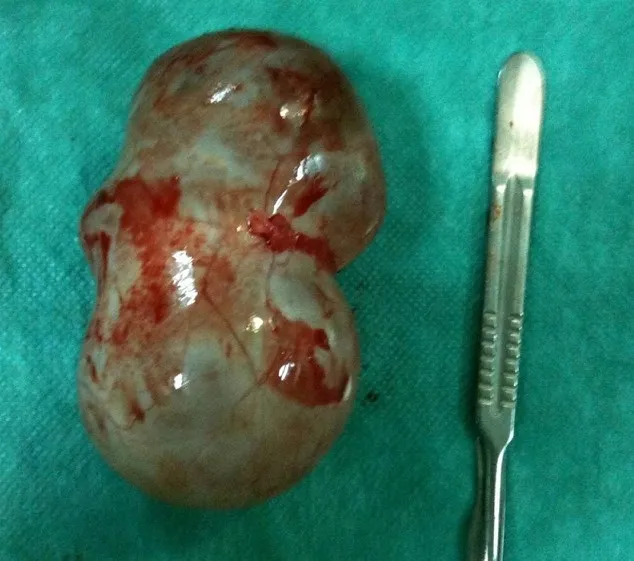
Cystectomy was performed without rupture.
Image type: medical_photograph (other_medical_photograph)